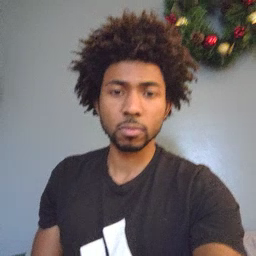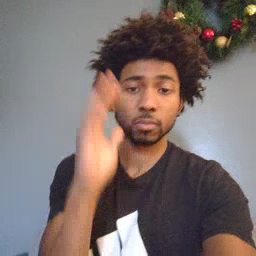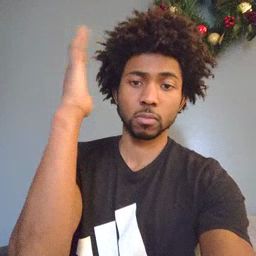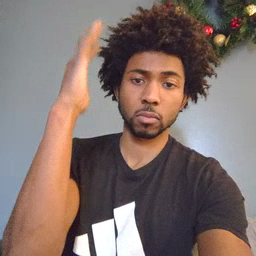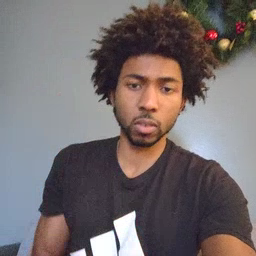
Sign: tree